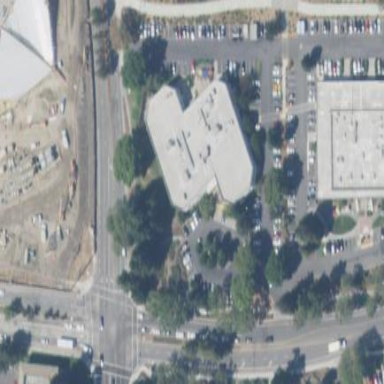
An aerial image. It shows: Commercial building.